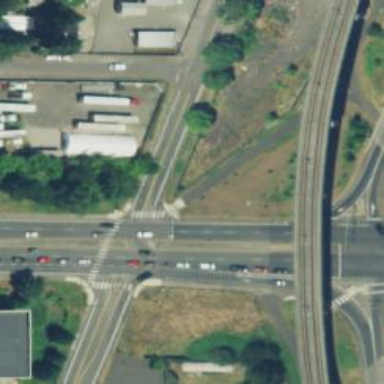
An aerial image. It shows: Crossing on path.